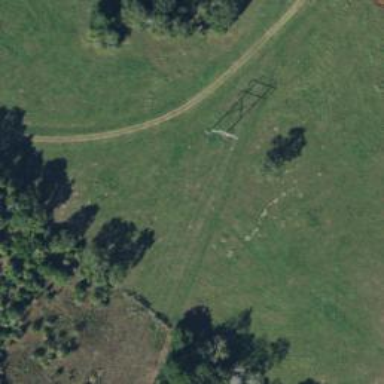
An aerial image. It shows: Power tower.